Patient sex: F
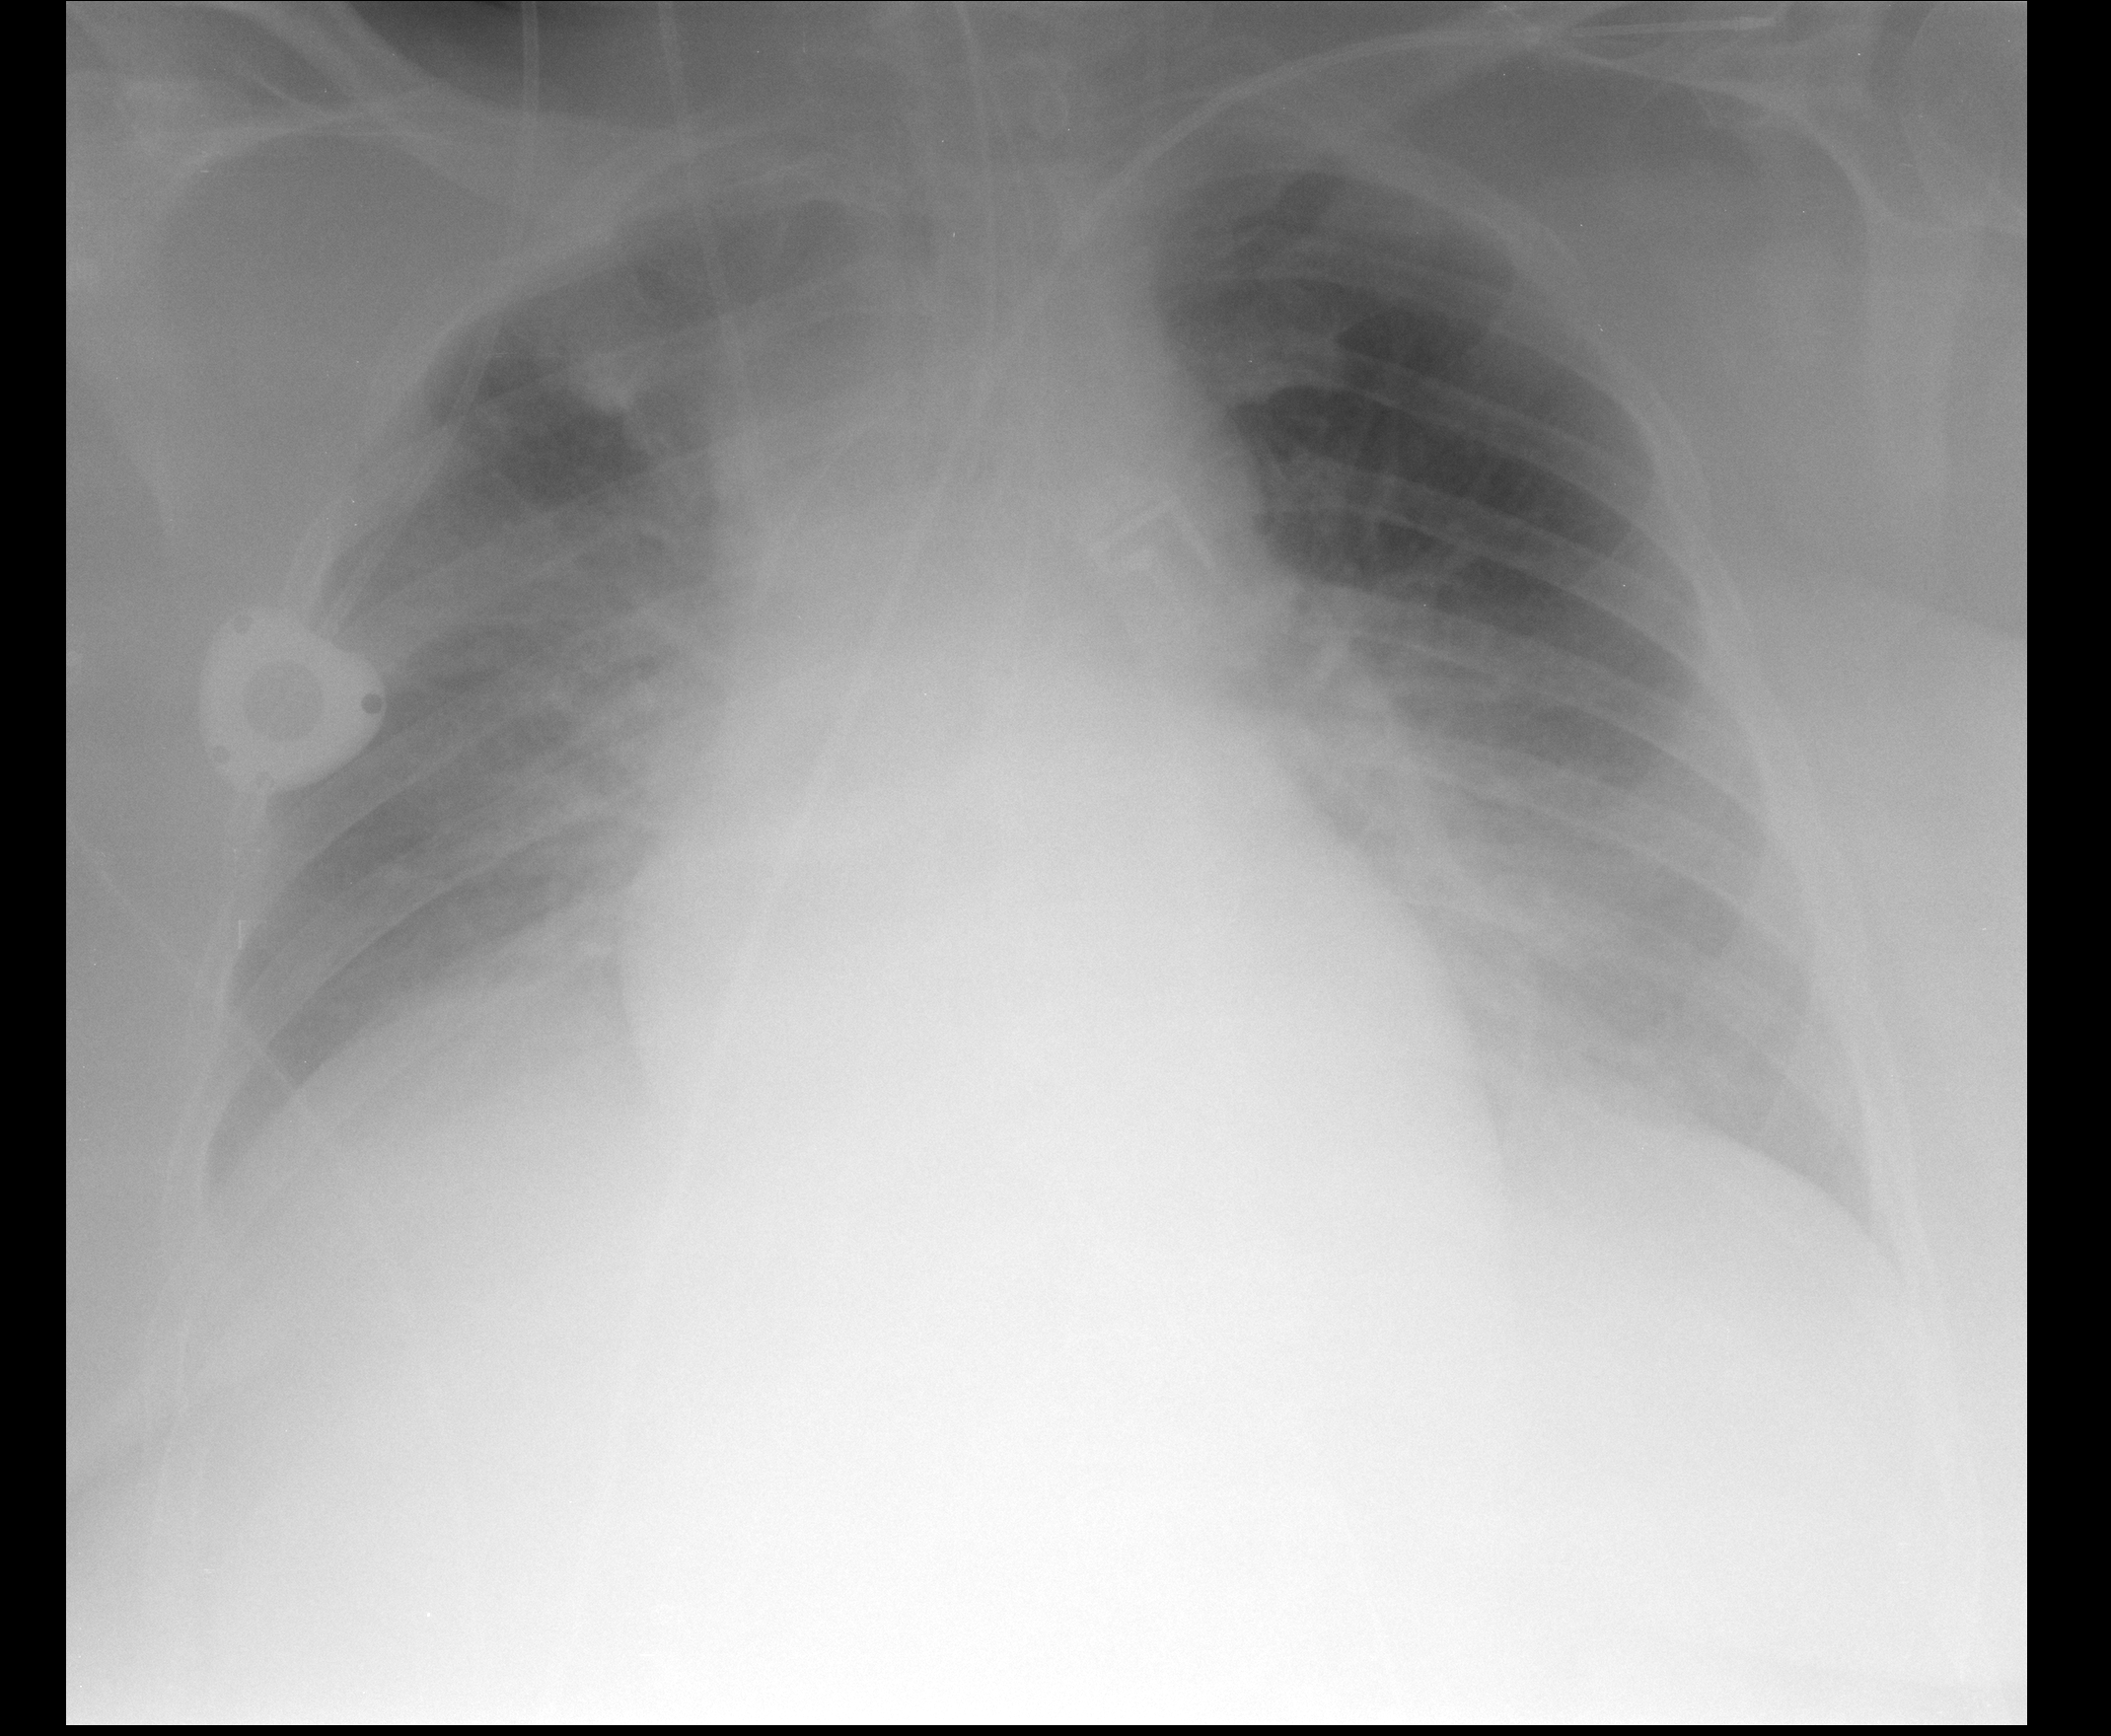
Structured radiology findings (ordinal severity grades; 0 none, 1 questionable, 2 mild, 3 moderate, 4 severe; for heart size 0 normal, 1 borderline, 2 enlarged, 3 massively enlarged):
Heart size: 2
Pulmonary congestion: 2
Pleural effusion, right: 2
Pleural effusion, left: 2
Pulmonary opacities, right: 0
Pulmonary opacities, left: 0
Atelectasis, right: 2
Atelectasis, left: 2